【题型】选择题　【知识点】解析几何　【难度】easy
抛物线$y^2=4x$上一点$M$与焦点间的距离是$10$，则点$M$到$y$轴的距离是（\quad）

A. $10$\qquad B. $9$\qquad C. $8$\qquad D. $5$
【解答】
\textbf{【分析】}先设出该点的坐标，根据抛物线的定义可知该点到准线的距离与其到焦点的距离相等，进而利用点到直线的距离求得$x$的值，代入抛物线方程求得$y$值，即可得到所求点的坐标．

\vspace{0.3cm}
\textbf{【解答】}解：$\because$抛物线方程为$y^2=4x$

$\therefore$焦点为$F(1,0)$，准线为$l$：$x=-1$，

设所求点坐标为$M(x,y)$

作$MQ\perp l$于$Q$

根据抛物线定义可知$M$到准线的距离等于$M$、$Q$的距离，

即$x+1=10$，解之得$x=9$，

即点$M$到$y$轴的距离为$9$．

故选：B．

\vspace{0.3cm}
\textbf{【点评】}本题主要考查了抛物线的简单性质．在涉及焦点弦和关于焦点的问题时常用抛物线的定义来解决，是中档题．
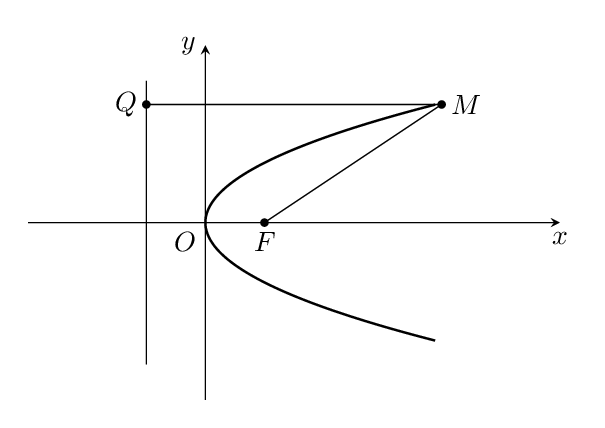